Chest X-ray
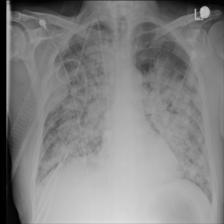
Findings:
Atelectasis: negative
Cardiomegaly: negative
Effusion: negative
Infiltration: negative
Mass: positive
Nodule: negative
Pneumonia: negative
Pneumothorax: negative
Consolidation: negative
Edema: negative
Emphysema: negative
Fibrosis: negative
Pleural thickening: negative
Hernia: negative